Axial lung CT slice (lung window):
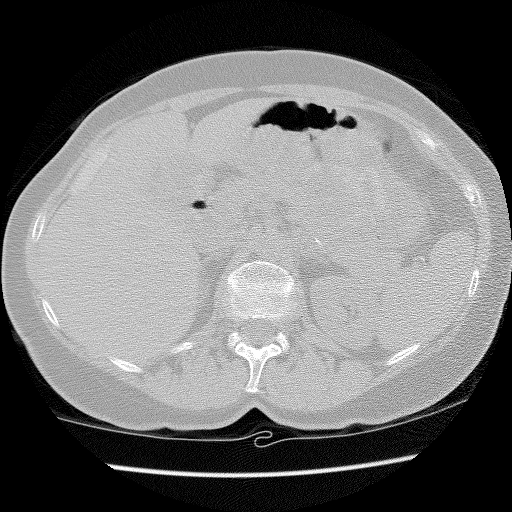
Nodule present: no